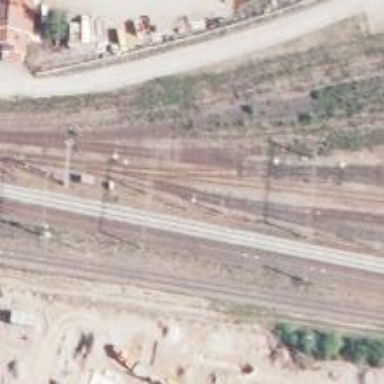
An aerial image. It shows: Railway signal.